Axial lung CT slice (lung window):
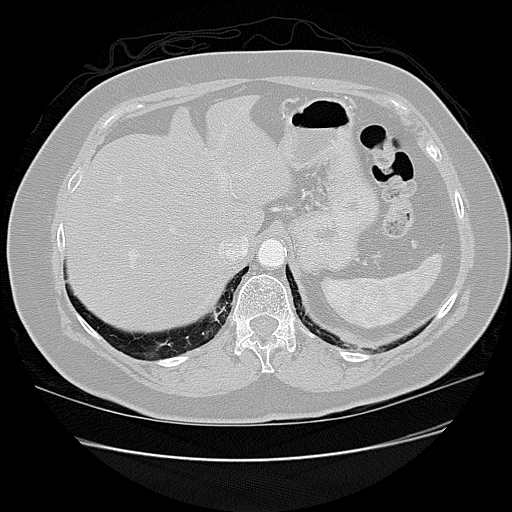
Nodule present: no